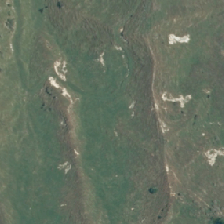
Land cover: low_producing_grassland